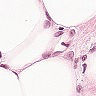
Metastatic tissue present: no